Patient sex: M
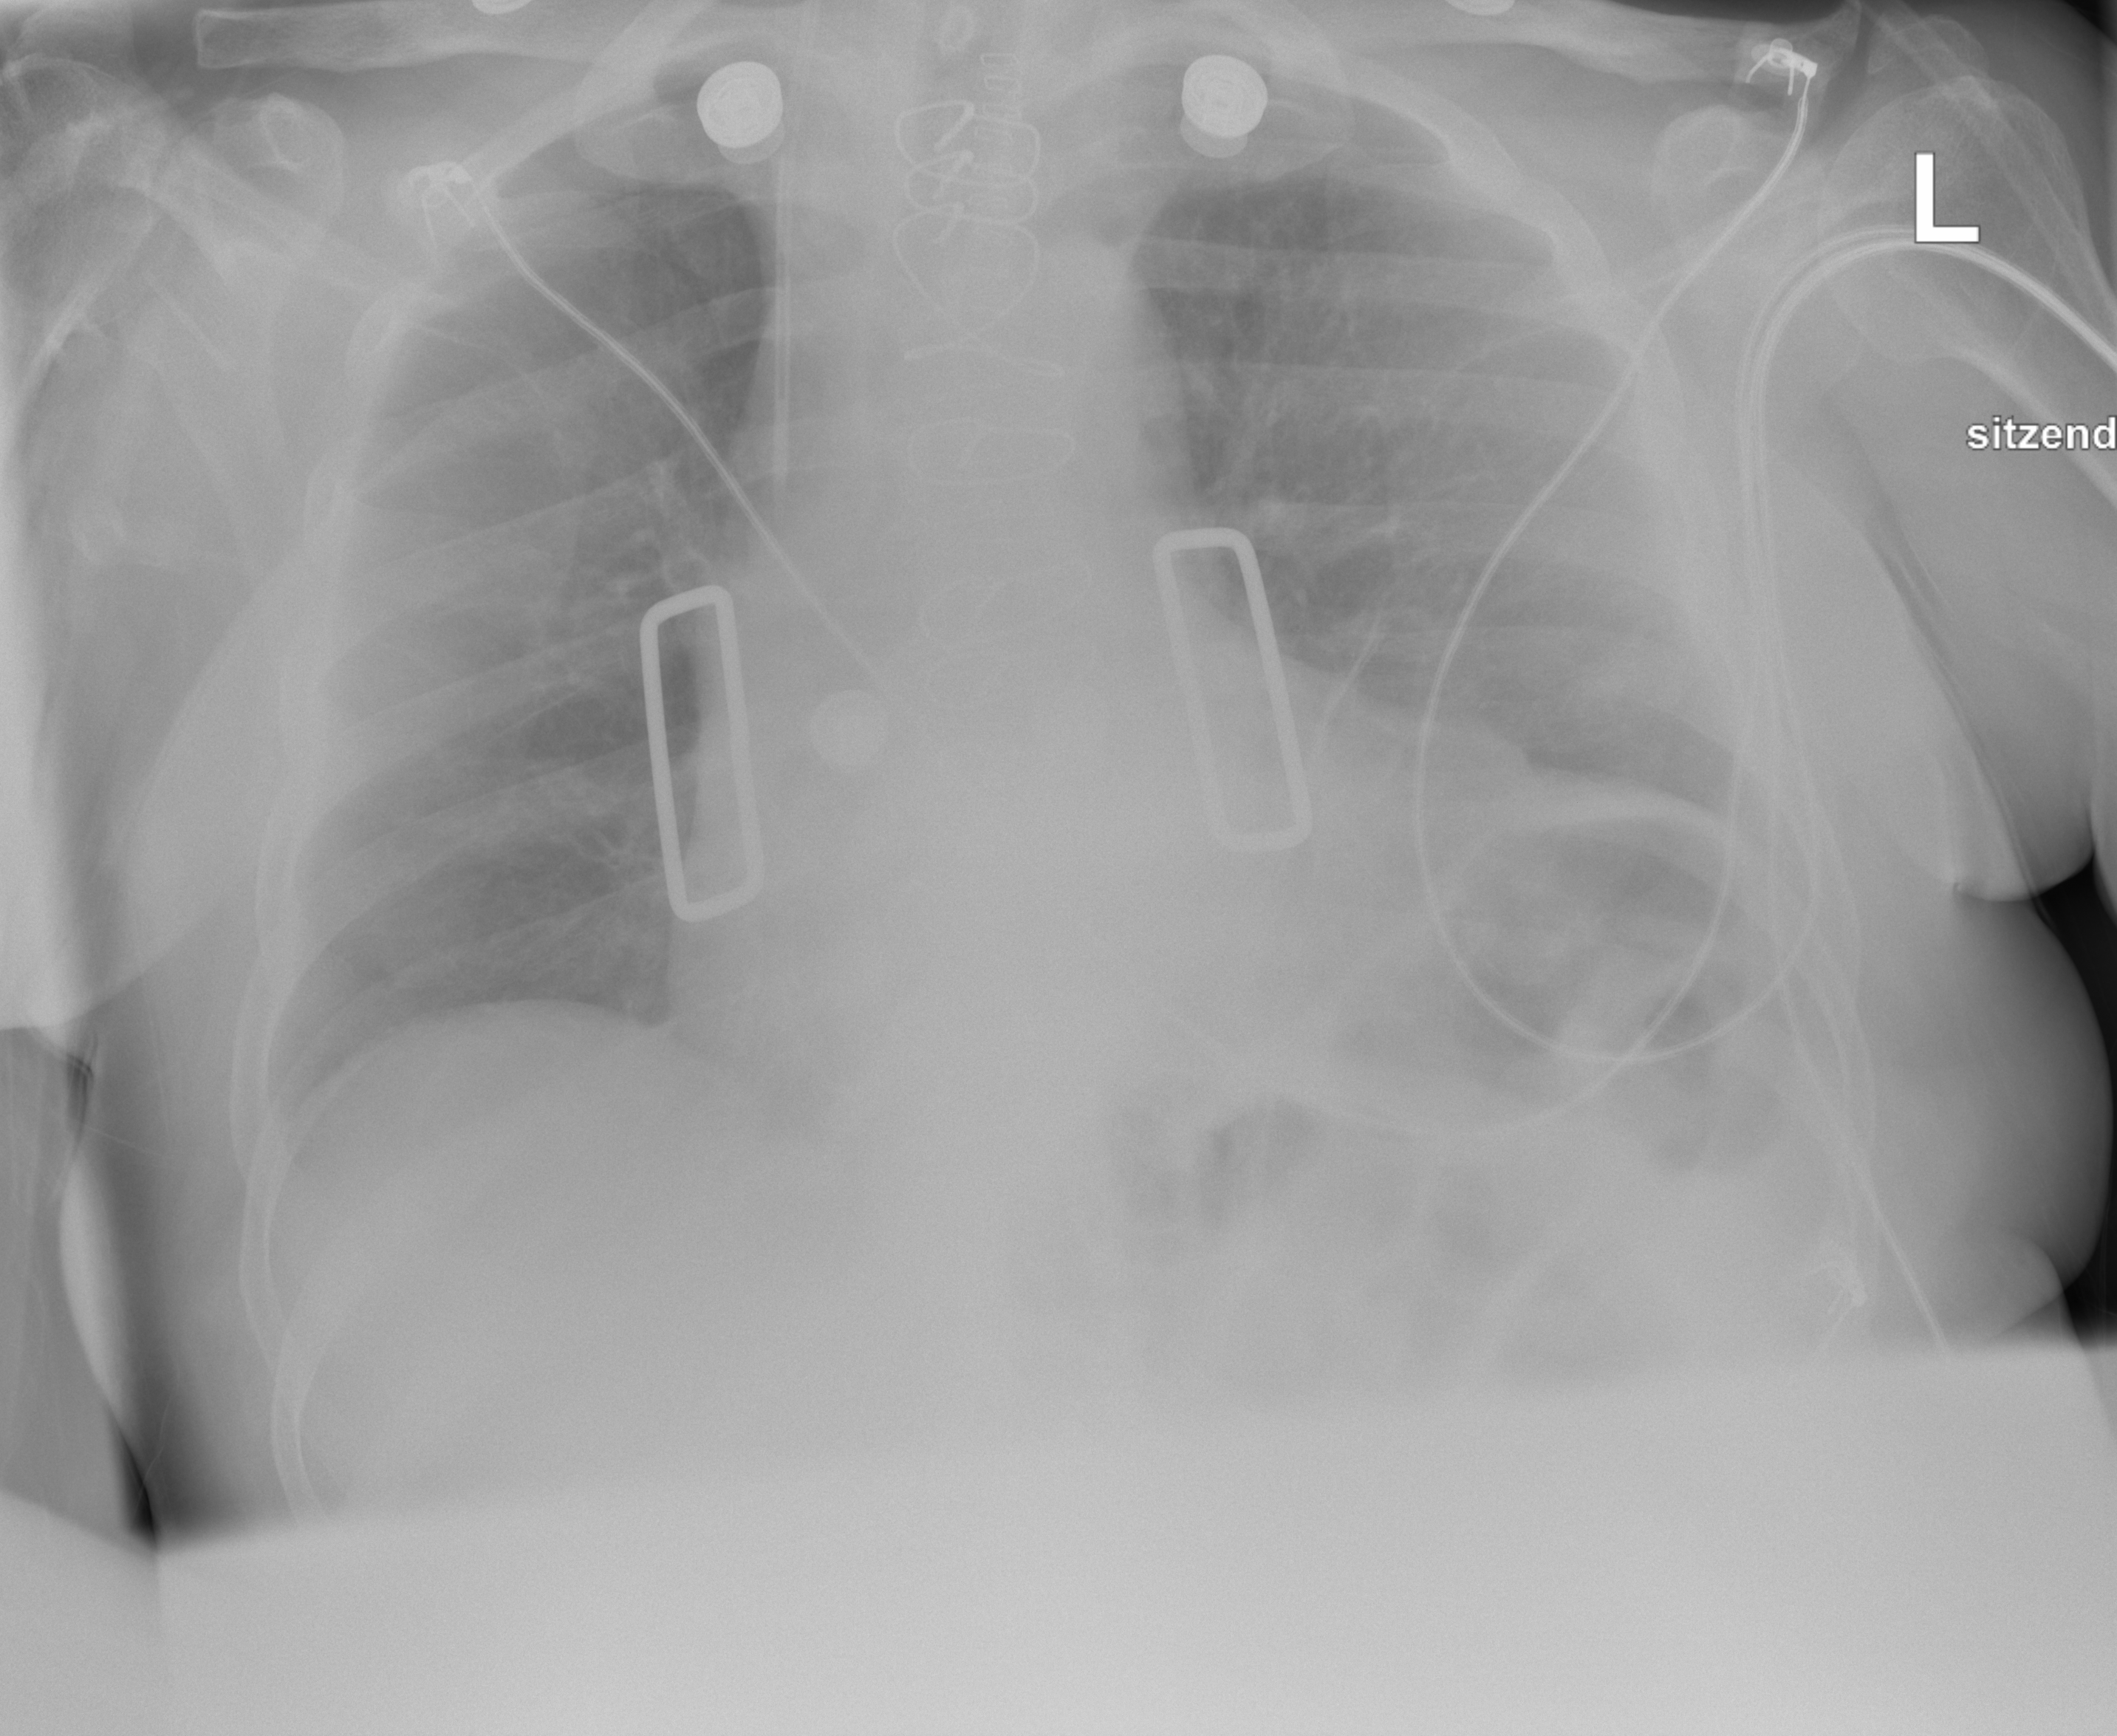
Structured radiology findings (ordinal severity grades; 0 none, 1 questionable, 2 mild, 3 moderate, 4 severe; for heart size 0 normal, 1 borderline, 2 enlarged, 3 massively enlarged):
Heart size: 2
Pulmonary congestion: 0
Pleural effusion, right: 0
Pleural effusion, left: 0
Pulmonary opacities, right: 0
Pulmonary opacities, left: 0
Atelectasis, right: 1
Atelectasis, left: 1